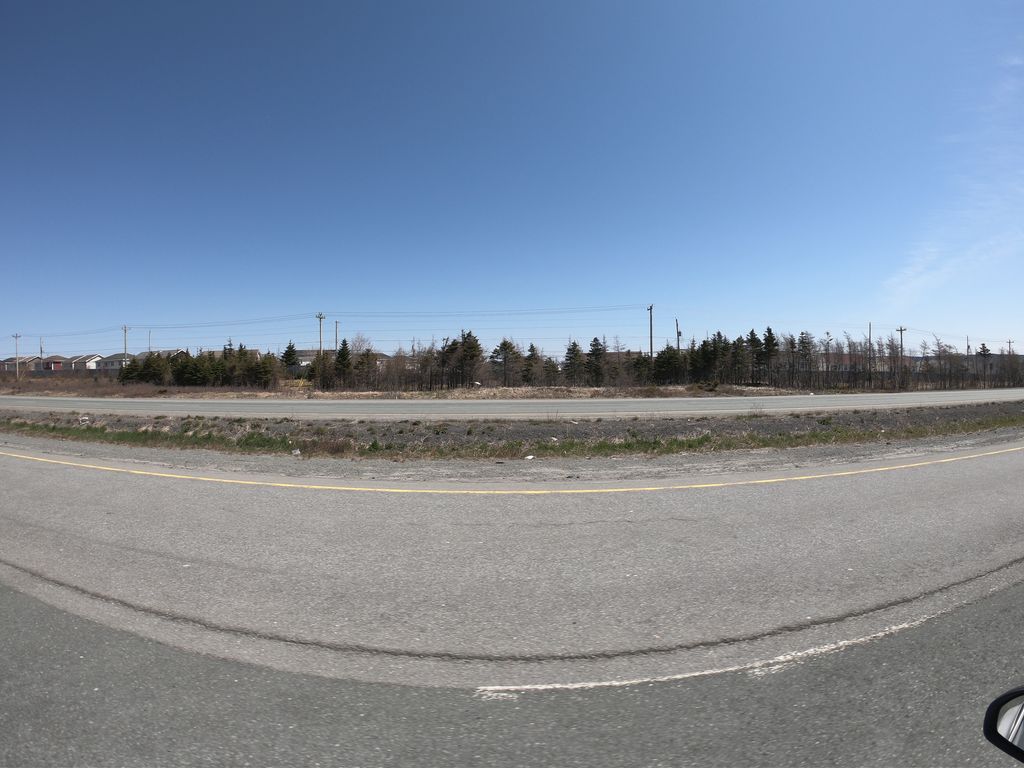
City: st_johns